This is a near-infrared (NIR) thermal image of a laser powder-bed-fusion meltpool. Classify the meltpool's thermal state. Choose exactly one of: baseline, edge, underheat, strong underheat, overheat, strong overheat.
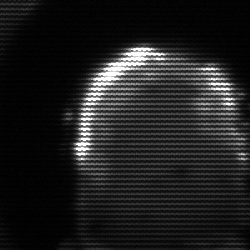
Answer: baseline